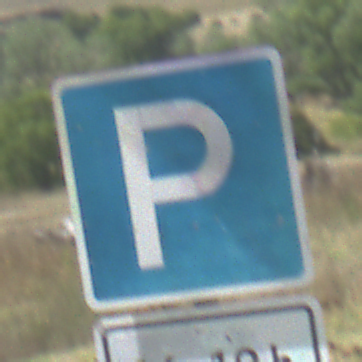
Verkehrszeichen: Parken
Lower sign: ZeitangabenOhneBeschraenkungAufWochentage1
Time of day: Midday
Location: Outdoor (Nature)
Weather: PartlyCloudy
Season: Autumn
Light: Natural